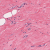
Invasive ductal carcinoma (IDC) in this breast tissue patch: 0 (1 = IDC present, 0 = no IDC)